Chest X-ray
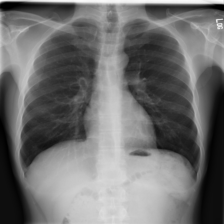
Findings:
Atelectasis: negative
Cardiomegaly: negative
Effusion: negative
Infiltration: negative
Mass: negative
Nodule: negative
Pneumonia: negative
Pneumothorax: negative
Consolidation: negative
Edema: negative
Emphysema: negative
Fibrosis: negative
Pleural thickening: negative
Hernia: negative